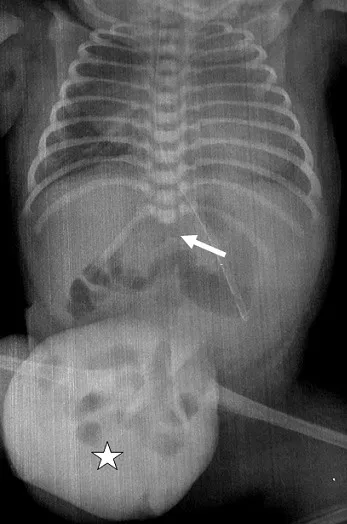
Postnatal thoracoabdominal X-ray: there are 12 dorsal vertebrae of normal morphology, with total agenesis of the lumbosacral spine (arrow); the omphalic sac containing digestive clarity.
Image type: radiology (x_ray)